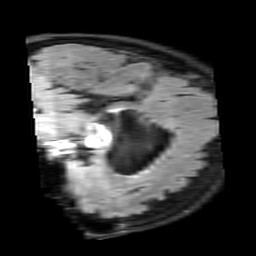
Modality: FLAIR
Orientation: sagittal
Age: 54
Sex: female
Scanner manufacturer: siemens
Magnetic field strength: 3 T
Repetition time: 9 s
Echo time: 0.099 s